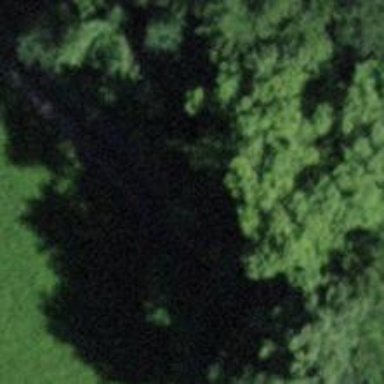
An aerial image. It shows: Unclassified road with hollow way cutting through.